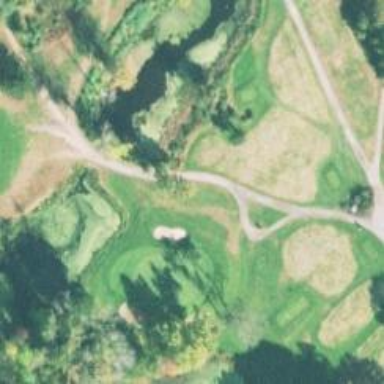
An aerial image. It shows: Path for both road and golf.